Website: bh-photo
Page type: payment
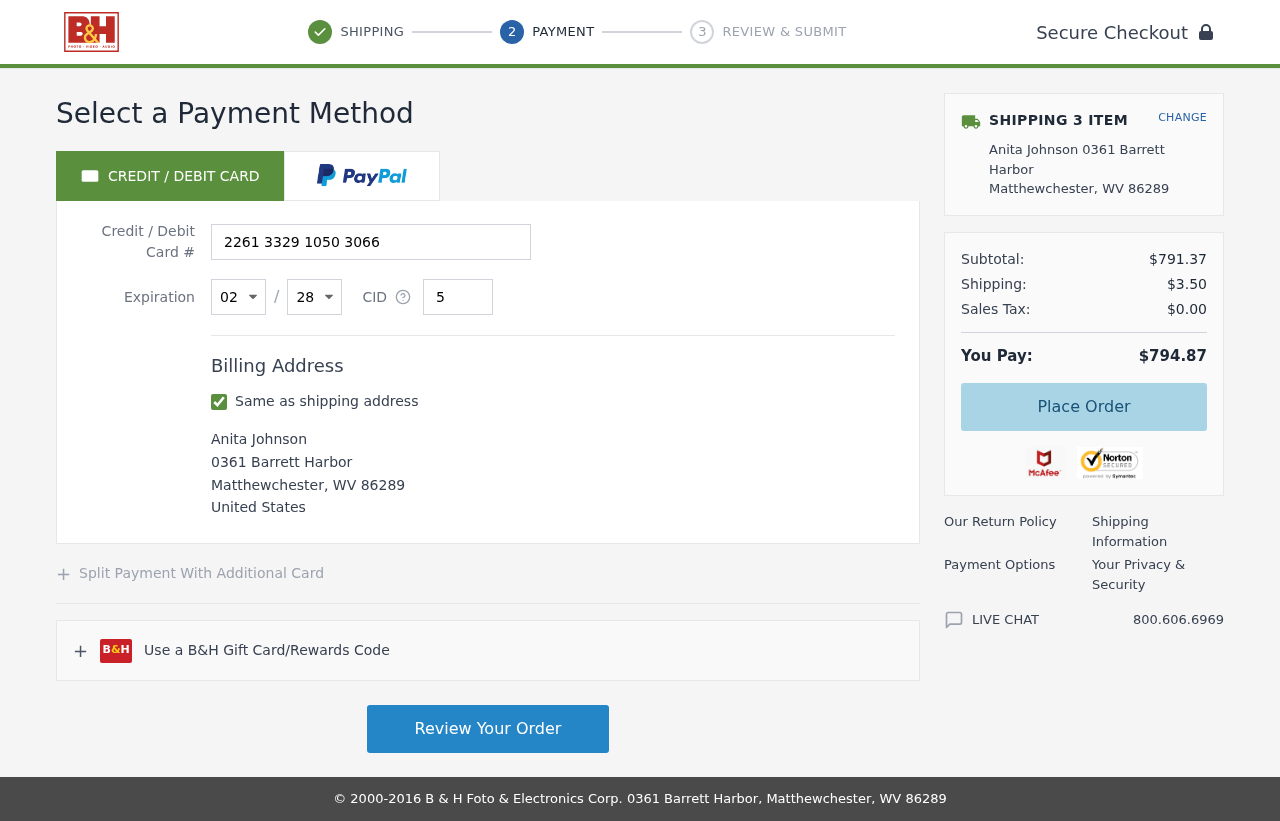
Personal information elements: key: PII_CARD_CVV
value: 534
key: PII_CARD_EXPIRY_MONTH
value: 02
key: PII_CARD_EXPIRY_YEAR
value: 28
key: PII_CARD_NUMBER
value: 2261 3329 1050 3066
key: PII_CITY
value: Matthewchester
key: PII_COUNTRY
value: United States
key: PII_FULLNAME
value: Anita Johnson
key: PII_POSTCODE
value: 86289
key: PII_STATE_ABBR
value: WV
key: PII_STREET
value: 0361 Barrett Harbor
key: PII_FULLNAME2
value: Anita Johnson
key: PII_STREET2
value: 0361 Barrett Harbor
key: PII_CITY2
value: Matthewchester
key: PII_STATE_ABBR2
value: WV
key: PII_POSTCODE2
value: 86289
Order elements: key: ORDER_NUM_ITEMS
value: SHIPPING 3 ITEM
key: ORDER_SUBTOTAL
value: $791.37
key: ORDER_SHIPPING_COST
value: $3.50
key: ORDER_TAX
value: $0.00
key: ORDER_TOTAL
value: $794.87